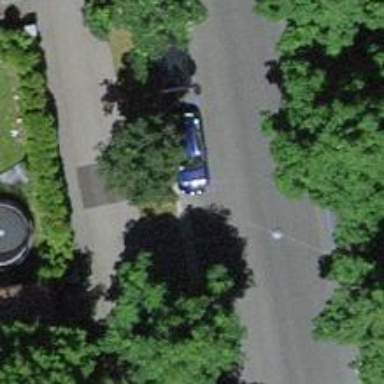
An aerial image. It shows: Avenue of trees.